九年级 · 度量几何学
如图, 已知 $\odot O$ 的内接正六边形 $A B C D E F$ 的边心距 $O M=1$, 则该圆的内接正三角形 $A C E$ 的面积为 $($ )

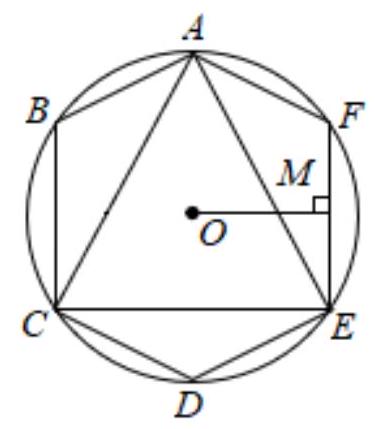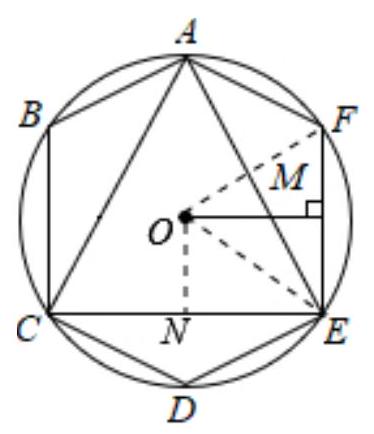
A. 2

B. 4

C. $2 \sqrt{3}$

D. $\sqrt{3}$

答案: A
解析: 解: 如图所示, 连接 $O E 、 O F$, 过 $O$ 作 $O N \perp C E$ 于 $N$,

$\because$ 多边形 $A B C D E F$ 是正六边形,

$\therefore \angle E O F=60^{\circ}$,

$\because O E=O F$,

$\therefore \triangle E O F$ 是等边三角形,

$\therefore \angle O E M=60^{\circ}$,

$\therefore O M=O E \cdot \sin \angle O E M$,

$\therefore O E=\frac{O M}{\sin 60^{\circ}}=\frac{2 \sqrt{3}}{3}$,

$\because \angle O E N=30^{\circ}$,

$\therefore O N=\frac{1}{2} O E=\frac{\sqrt{3}}{3}, E N=1$.

$\therefore C E=2 E N=2$.

故选: A.

连接 $O E 、 O F$, 过 $O$ 作 $O N \perp C E$ 于 $N$, 证出 $\triangle E O F$ 是等边三角形, 根据锐角三角函数的定义求解即可.本题考查的是正六边形的性质、等边三角形的判定与性质、三角函数; 熟练掌握正六边形的性质是解决问题的关键.